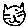
Label: cat